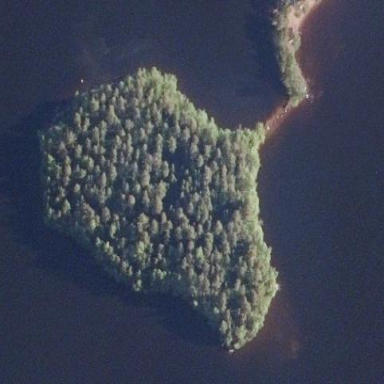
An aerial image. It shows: Islet covered with woodland.